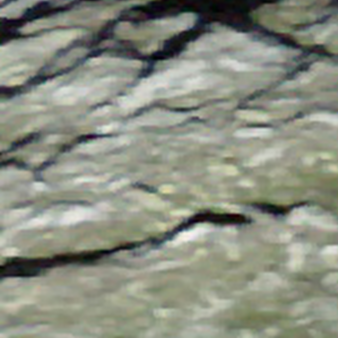
Label: other